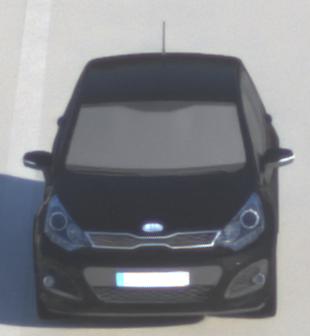
Make: KIA
Model: Rio 1.2
Detailed model: Rio (UB)
Model produced from: 2011/09
Model produced until: 2015/01
Doors: 3
Color: black
Road condition: dry road
Daytime: sunrise or sunset
Contrast: medium contrast